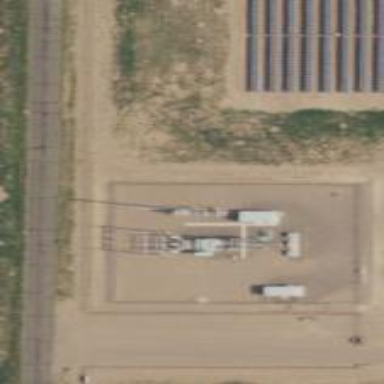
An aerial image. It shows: Power substation specializing in generation.